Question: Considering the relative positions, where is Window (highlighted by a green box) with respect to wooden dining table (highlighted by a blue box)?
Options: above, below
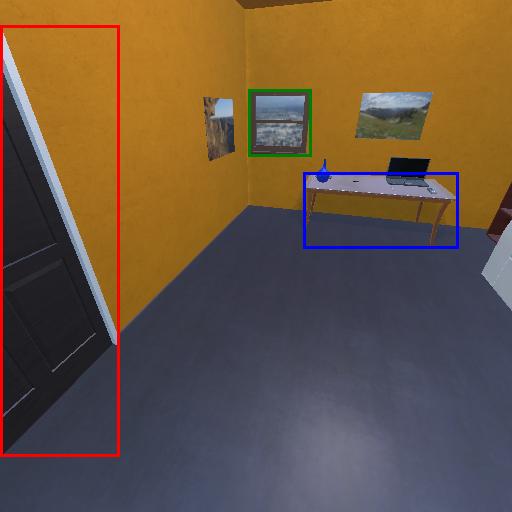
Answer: above